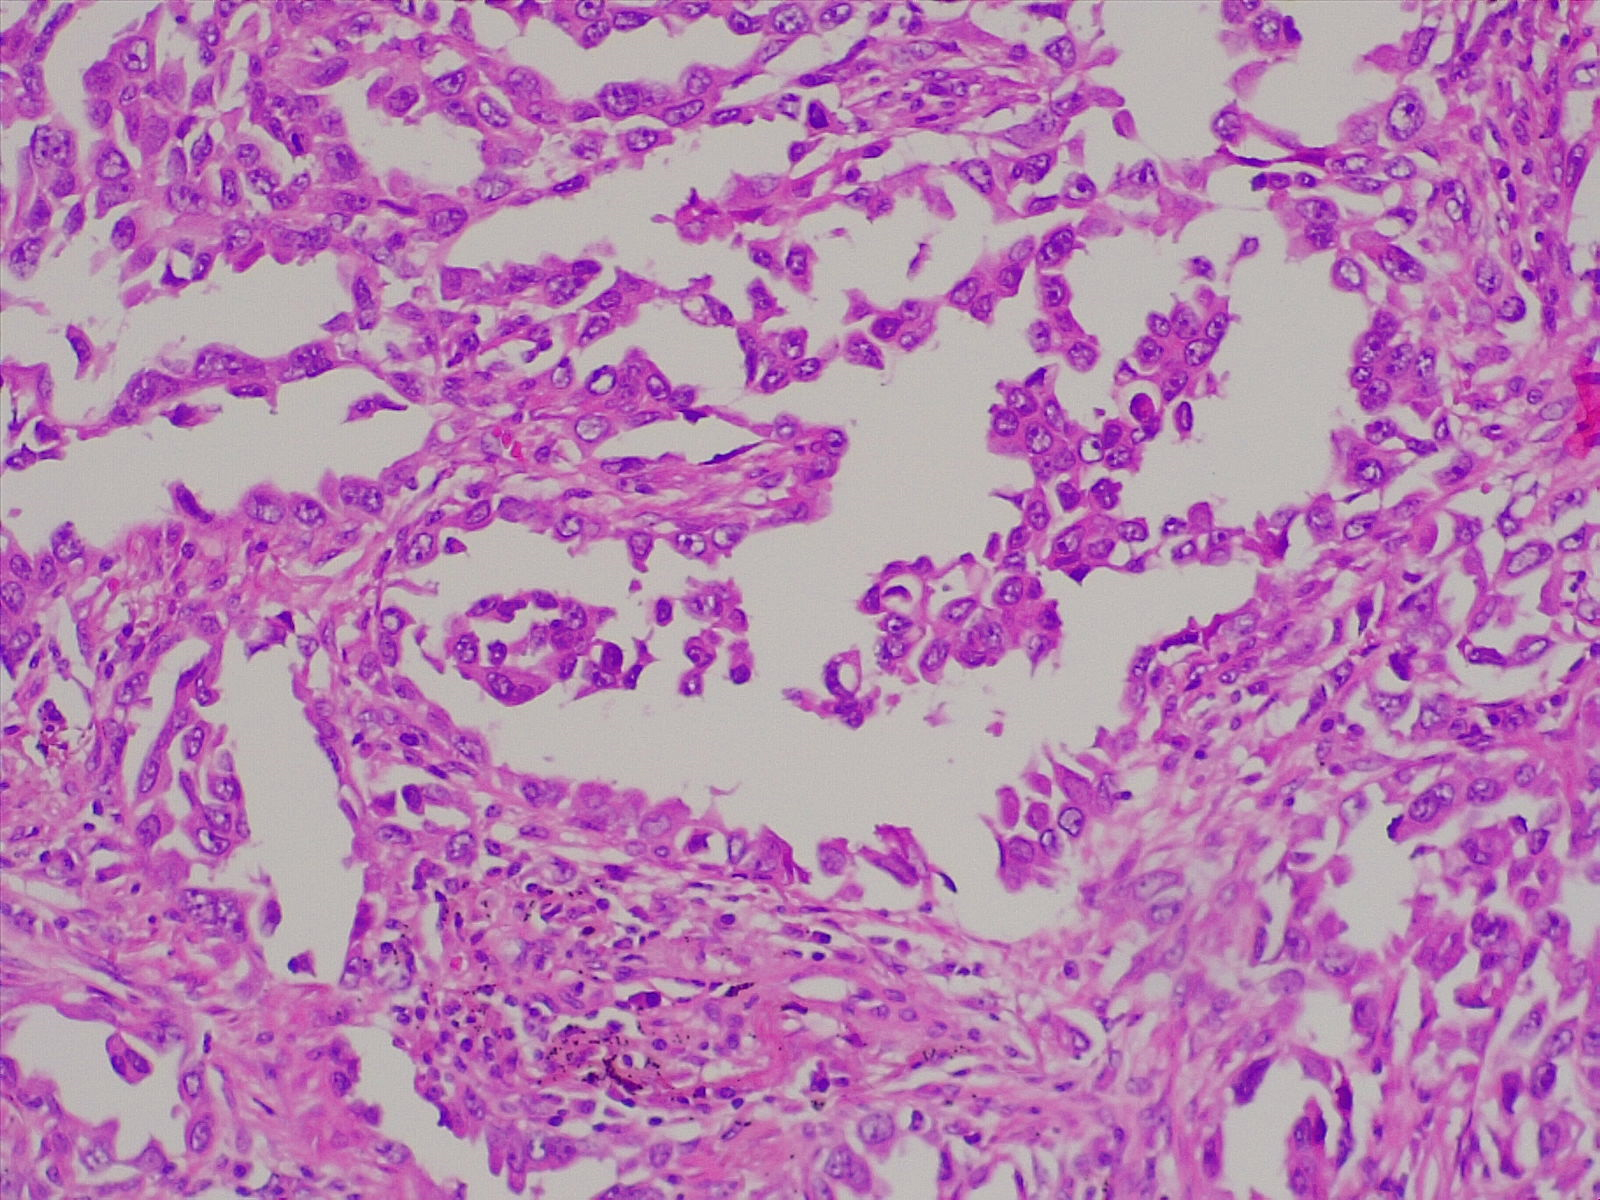
Label: lung adenocarcinoma, well differentiated